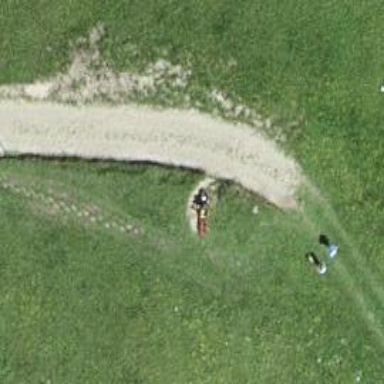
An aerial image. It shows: Bench for seating.